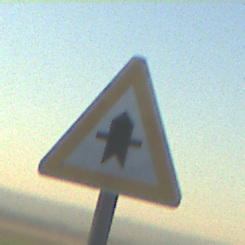
Verkehrszeichen: Vorfahrt
Umgebung: Outdoor, Nature
Tageszeit: SunriseSunset
Wetter: Clear
Licht: Natural
Jahreszeit: NotSpecified
Kontrast: LowContrast